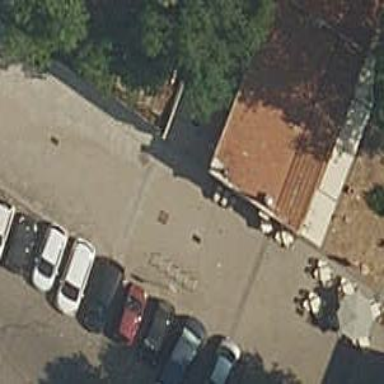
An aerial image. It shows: Bicycle parking area with stands available.